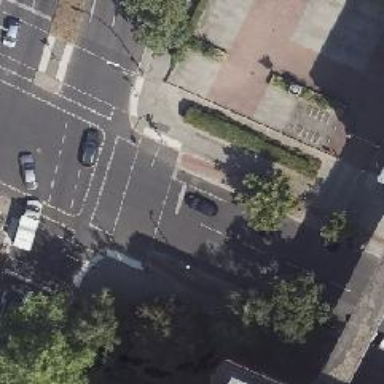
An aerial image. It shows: Road with traffic signals.